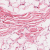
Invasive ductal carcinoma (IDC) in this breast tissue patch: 0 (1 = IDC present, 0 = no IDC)